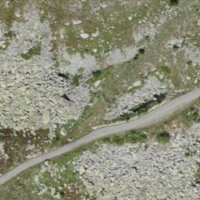
EUNIS habitat code: 31
Species observed at this site:
Campanula barbata
Chamaenerion dodonaei